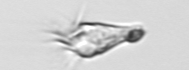
Label: Paratontonia_gracillima